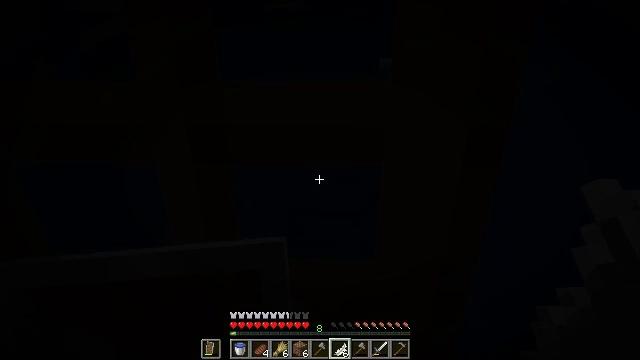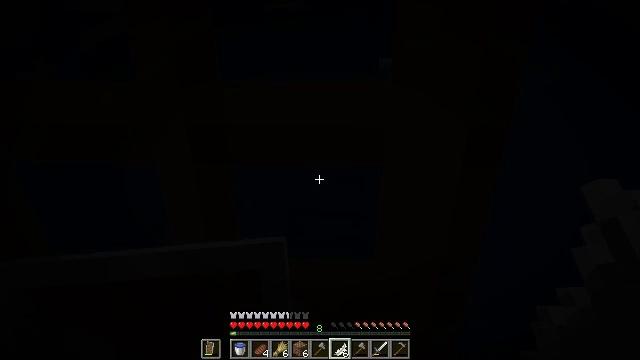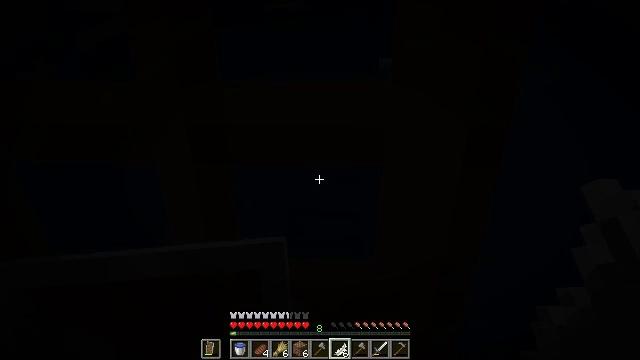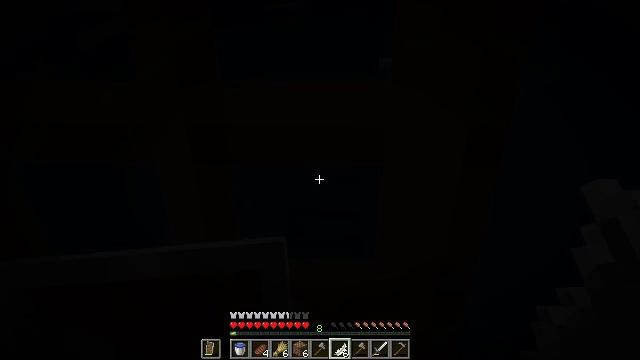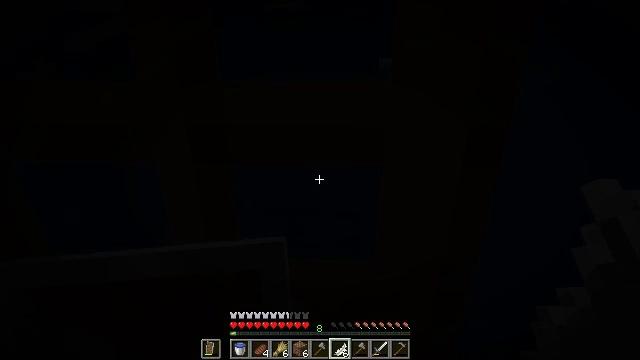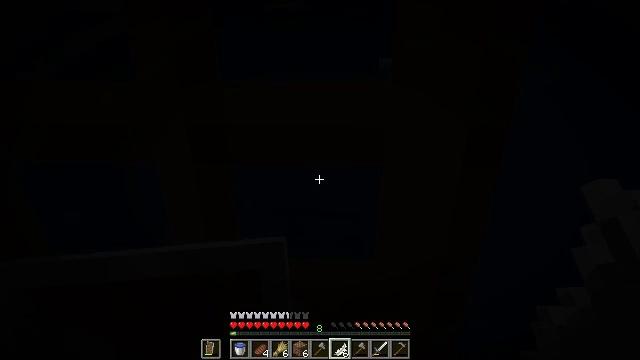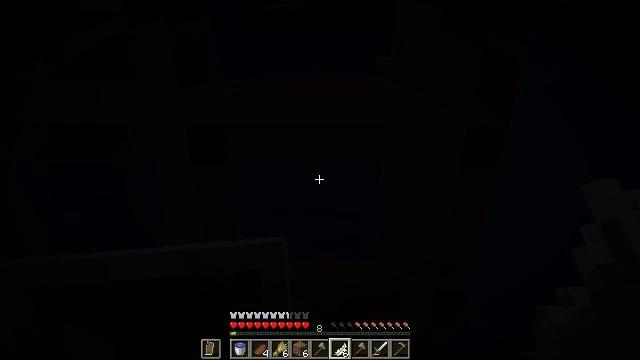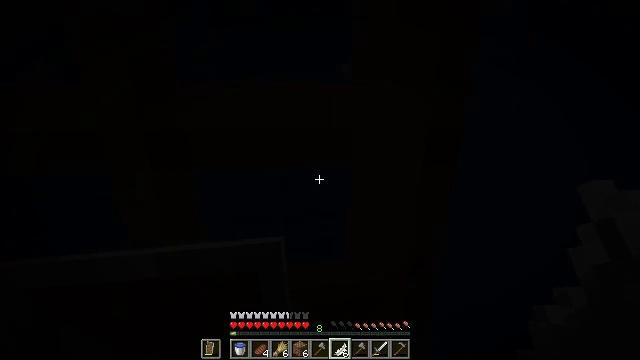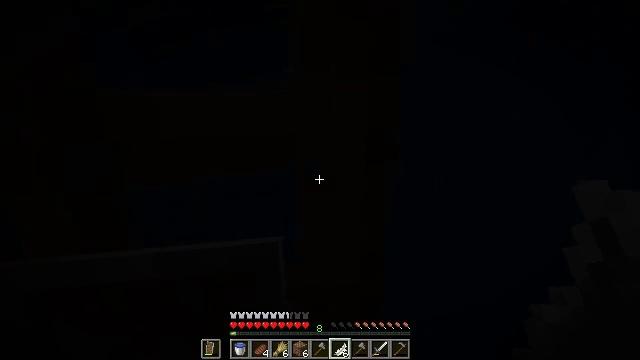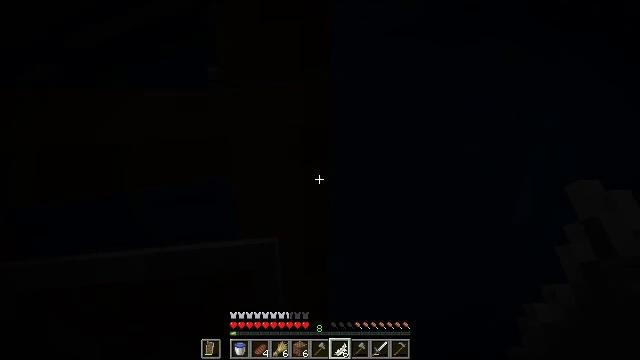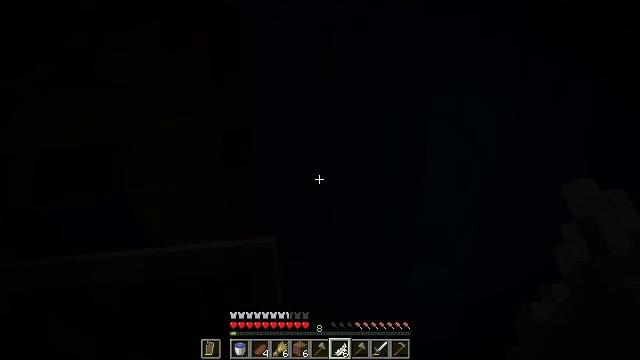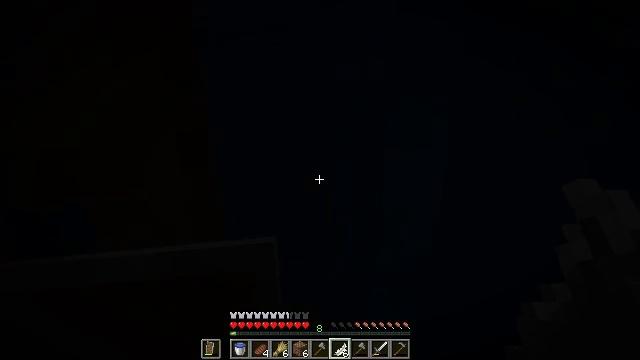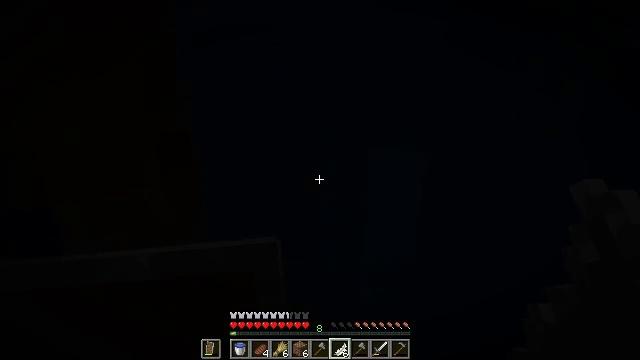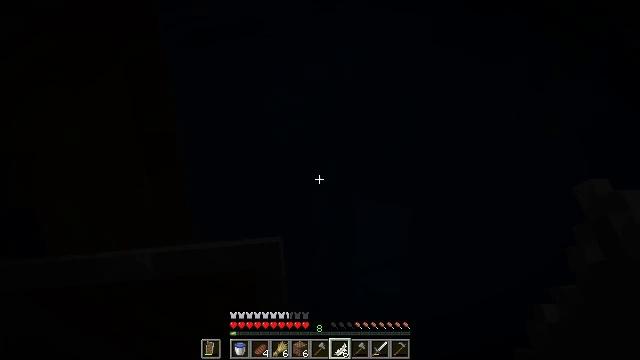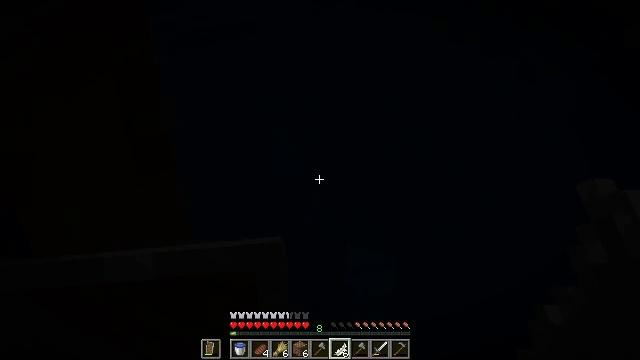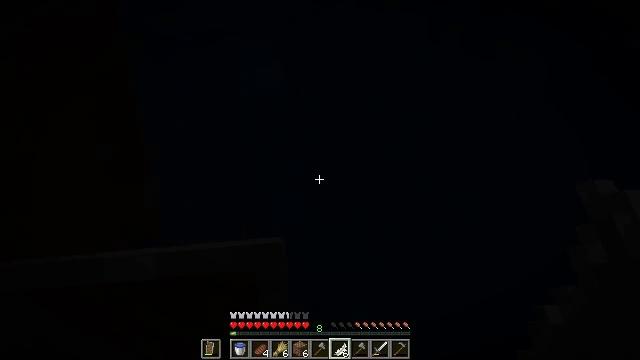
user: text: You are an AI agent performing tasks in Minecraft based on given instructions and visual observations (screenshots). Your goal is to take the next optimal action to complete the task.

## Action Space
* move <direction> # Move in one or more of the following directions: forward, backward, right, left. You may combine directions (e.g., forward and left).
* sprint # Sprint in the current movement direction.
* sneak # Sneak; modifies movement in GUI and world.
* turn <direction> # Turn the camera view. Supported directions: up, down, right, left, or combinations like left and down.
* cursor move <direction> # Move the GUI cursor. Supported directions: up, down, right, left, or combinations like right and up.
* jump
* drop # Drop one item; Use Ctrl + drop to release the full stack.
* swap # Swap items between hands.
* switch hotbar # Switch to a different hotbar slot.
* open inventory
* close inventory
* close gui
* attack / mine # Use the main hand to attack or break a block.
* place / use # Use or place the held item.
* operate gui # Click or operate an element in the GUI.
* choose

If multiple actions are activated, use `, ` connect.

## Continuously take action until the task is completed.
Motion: motion action
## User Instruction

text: Break the oak door to remove it.
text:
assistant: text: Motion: no_op
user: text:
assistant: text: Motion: no_op
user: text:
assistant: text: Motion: no_op
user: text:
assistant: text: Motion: no_op
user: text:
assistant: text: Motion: no_op
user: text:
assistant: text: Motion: no_op
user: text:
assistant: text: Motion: turn right
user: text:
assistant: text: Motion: turn right and up
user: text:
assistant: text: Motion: turn right
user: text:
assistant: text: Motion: turn right
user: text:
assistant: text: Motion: turn right
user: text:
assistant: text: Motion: turn right
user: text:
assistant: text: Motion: turn right
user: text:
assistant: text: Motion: turn right
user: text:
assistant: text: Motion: turn right and up
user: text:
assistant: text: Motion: turn right and up
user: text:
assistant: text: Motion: turn right
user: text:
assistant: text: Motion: no_op
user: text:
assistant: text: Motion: no_op
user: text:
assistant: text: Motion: no_op
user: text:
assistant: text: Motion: move forward
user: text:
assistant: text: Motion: move forward
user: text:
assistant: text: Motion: move forward, turn down
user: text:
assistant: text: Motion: move forward
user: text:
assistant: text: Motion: move forward
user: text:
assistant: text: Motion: move forward
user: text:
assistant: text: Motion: move forward
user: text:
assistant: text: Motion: move forward
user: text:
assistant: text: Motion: move forward
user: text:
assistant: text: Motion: move forward